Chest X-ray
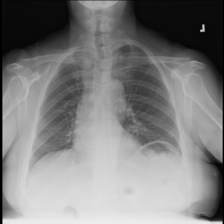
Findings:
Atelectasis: negative
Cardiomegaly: negative
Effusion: negative
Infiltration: negative
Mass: negative
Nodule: negative
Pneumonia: negative
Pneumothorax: negative
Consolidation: negative
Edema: negative
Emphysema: negative
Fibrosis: negative
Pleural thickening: negative
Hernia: negative